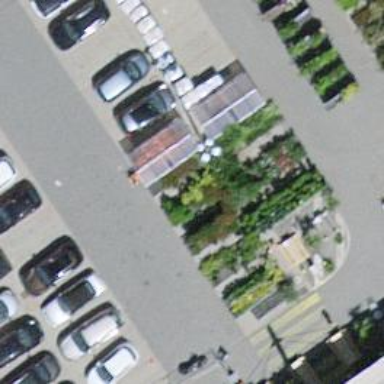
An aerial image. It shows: Parking area with surface.